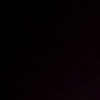
Label: space